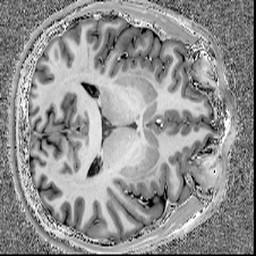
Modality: T1w
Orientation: axial
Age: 32
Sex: male
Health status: healthy
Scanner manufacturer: siemens
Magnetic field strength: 7 T
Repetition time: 4.3 s
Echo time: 0.00227 s